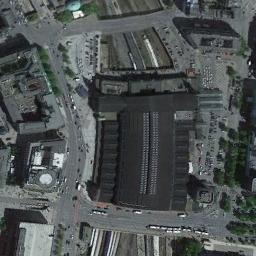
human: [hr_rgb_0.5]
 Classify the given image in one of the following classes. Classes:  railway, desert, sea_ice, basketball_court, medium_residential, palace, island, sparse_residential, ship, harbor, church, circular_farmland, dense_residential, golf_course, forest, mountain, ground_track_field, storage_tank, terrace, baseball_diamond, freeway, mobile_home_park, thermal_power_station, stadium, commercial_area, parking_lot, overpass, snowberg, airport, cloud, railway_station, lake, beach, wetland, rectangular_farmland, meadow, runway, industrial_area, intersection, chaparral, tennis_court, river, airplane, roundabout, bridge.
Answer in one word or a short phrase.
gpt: railway_station